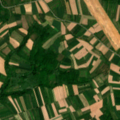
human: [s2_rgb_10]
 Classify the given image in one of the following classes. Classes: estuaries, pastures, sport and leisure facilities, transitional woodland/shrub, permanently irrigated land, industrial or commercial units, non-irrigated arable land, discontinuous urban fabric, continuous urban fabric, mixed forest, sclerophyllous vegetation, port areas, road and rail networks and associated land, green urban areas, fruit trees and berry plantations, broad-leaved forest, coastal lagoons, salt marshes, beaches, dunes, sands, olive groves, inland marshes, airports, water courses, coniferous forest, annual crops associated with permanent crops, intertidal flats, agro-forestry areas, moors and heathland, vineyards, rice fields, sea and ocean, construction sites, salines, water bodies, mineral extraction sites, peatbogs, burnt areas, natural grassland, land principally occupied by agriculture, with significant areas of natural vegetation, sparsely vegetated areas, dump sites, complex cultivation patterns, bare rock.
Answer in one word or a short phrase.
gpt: non-irrigated arable land, complex cultivation patterns, land principally occupied by agriculture, with significant areas of natural vegetation